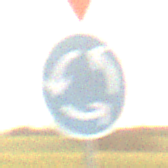
Verkehrszeichen: Kreisverkehr
Zusatzzeichen oben: VorfahrtGewaehren
Umgebung: Outdoor, Nature
Tageszeit: SunriseSunset
Wetter: PartlyCloudy
Licht: Natural
Jahreszeit: NotSpecified
Kontrast: LowContrast